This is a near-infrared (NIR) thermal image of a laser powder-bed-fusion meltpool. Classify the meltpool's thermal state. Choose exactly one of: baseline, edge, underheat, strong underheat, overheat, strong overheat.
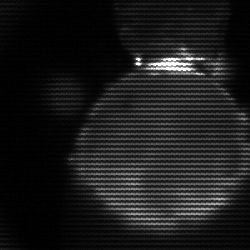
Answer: edge